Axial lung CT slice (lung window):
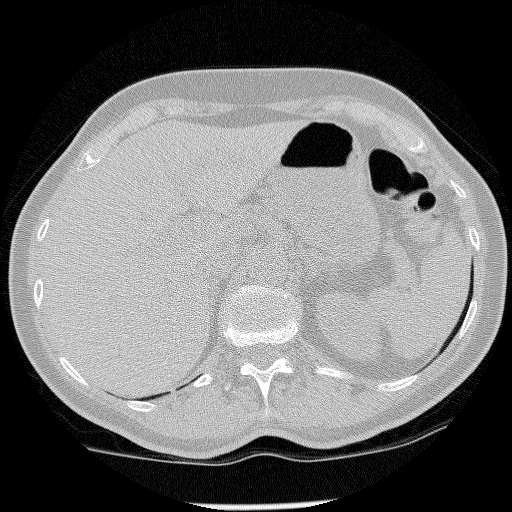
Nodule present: no